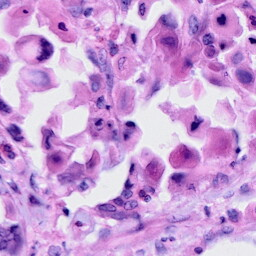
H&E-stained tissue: Cervix